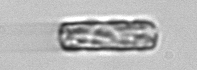
Label: Dactyliosolen_fragilissimus